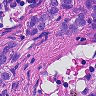
Metastatic tissue present: yes